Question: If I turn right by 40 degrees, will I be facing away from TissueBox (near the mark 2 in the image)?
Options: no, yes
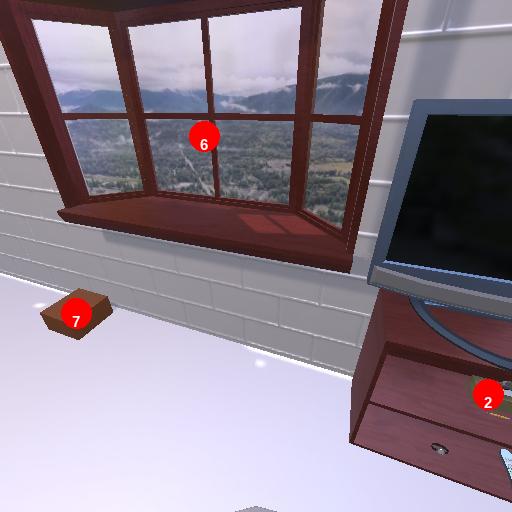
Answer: no